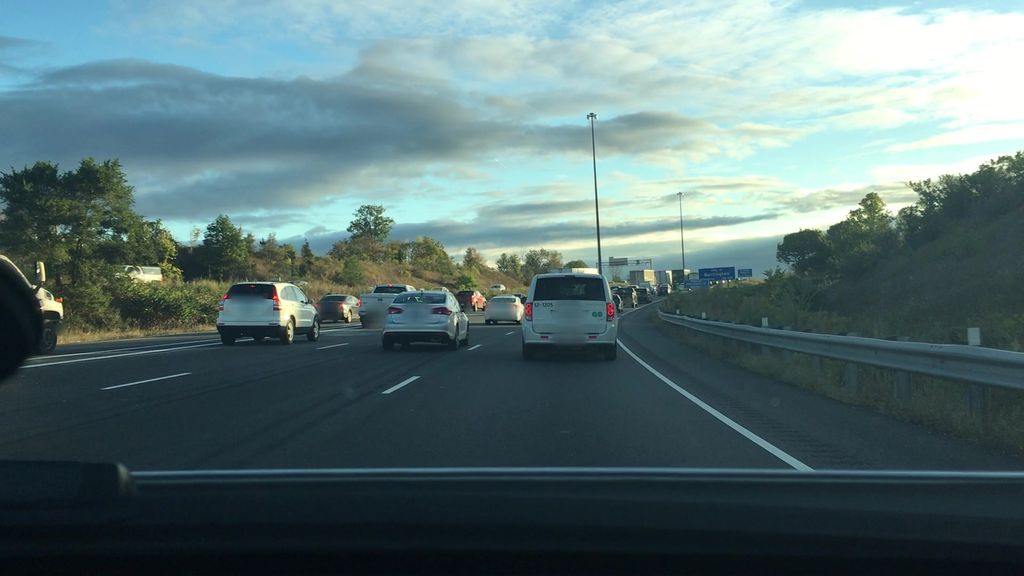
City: hamilton